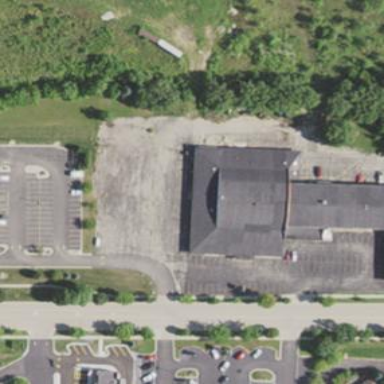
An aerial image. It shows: Building housing bowling alley.